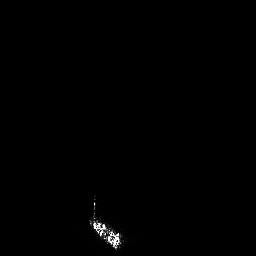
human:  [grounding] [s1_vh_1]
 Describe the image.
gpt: In the satellite image, there is  <ref>1 large ship </ref> <box>[[32, 75, 48, 97, 0]]</box> located at bottom.